Question: I have a WebView with large text content.
I'm using the following WebView settings:
'''
settings.setJavaScriptEnabled(true);
settings.setLoadWithOverviewMode(true);
settings.setUseWideViewPort(true);
settings.setSupportZoom(false);
settings.setBuiltInZoomControls(false);
webview.setScrollBarStyle(WebView.SCROLLBARS_OUTSIDE_OVERLAY);
webview.setScrollbarFadingEnabled(false);
'''
The Html viewport settings are:
'''
<meta name="viewport" content="width=device-width, initial-scale=1.0, maximum-scale=1.0, user-scalable=no" />
'''
The problem is that the scrollbar is going outside the layout, as follow:

My Android Layout is:
'''
<LinearLayout xmlns:android="http://schemas.android.com/apk/res/android"
xmlns:app="http://schemas.android.com/apk/res-auto"
android:layout_width="match_parent"
android:layout_height="match_parent"
android:orientation="vertical">
<androidx.appcompat.widget.Toolbar
android:id="@+id/toolbar"
android:layout_width="match_parent"
android:layout_height="?android:attr/actionBarSize"
android:background="@color/colorPrimary"
android:elevation="4dp"
android:theme="@style/ThemeOverlay.AppCompat.Dark.ActionBar"
app:popupTheme="@style/ThemeOverlay.AppCompat.Light" />
<LinearLayout
android:id="@+id/frame_container"
android:layout_width="match_parent"
android:layout_height="match_parent">
<WebView
android:id="@+id/webView"
android:layout_width="match_parent"
android:layout_height="match_parent" />
</LinearLayout>
</LinearLayout>
'''
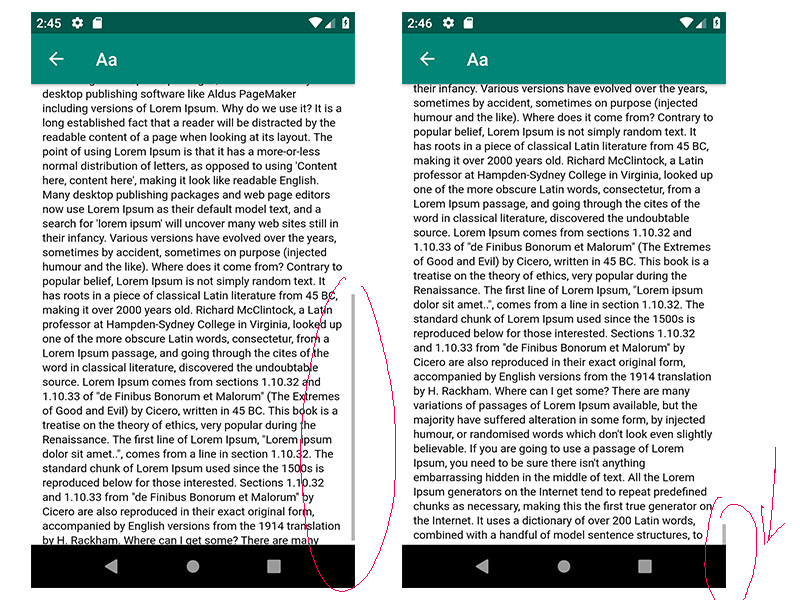
Answer: I fixed the issue by adding the following on the WebView layout:
'''
android:layout_alignParentTop="true"
android:layout_alignParentLeft="true"
android:layout_alignParentStart="true"
'''